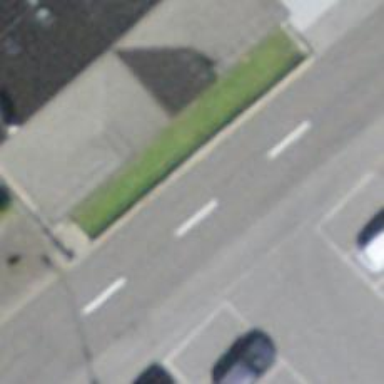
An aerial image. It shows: Bus stop with platform for public transport.